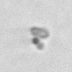
Label: detritus